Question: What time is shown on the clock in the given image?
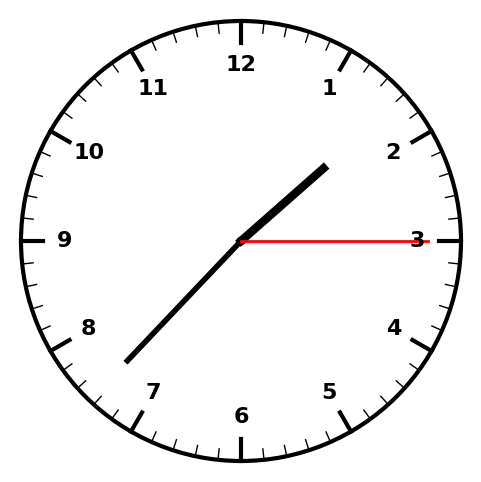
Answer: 01:37:15